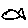
Label: fish